Field crop: maize
Growth stage: 2
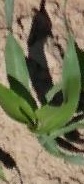
Species: maize